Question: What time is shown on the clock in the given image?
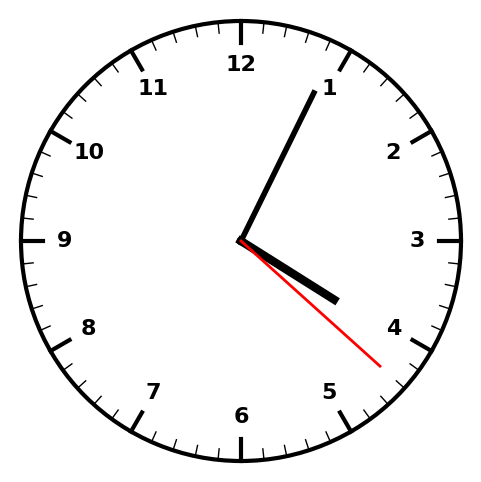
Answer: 04:04:22